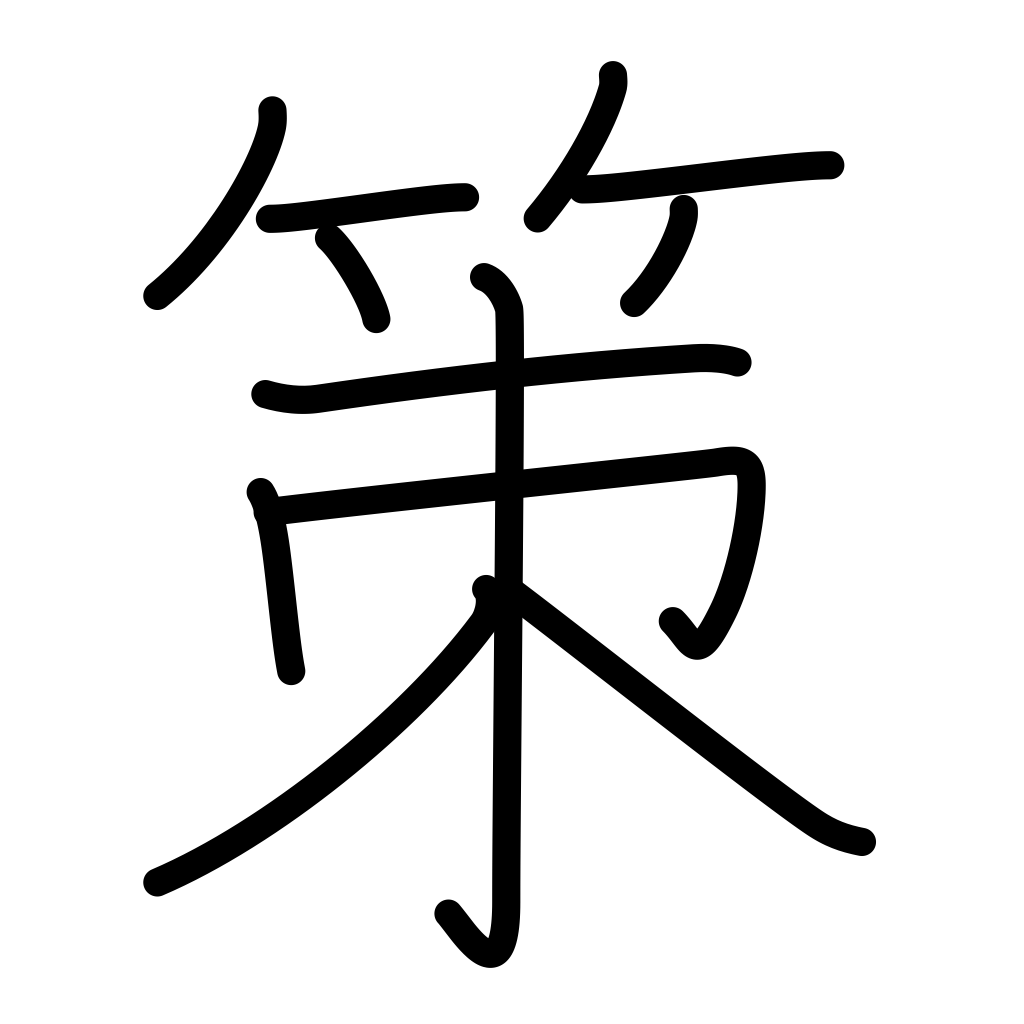
Meaning: scheme, plan, policy, step, means